Field crop: maize
Growth stage: 2
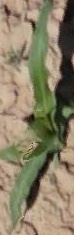
Species: maize